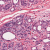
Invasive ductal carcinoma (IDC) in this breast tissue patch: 0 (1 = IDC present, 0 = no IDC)